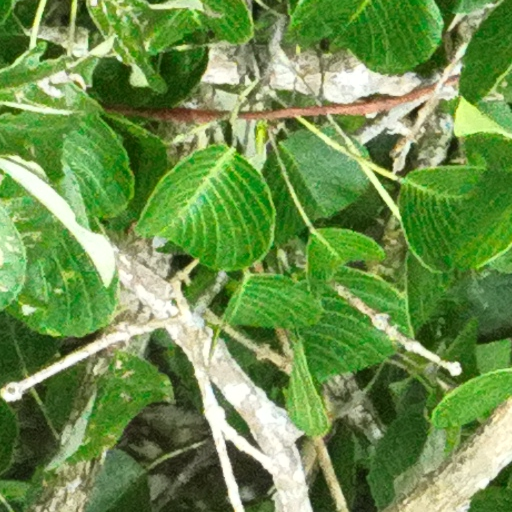
Species: Hura crepitans
GBIF accepted scientific name: Hura crepitans
Crown area (m\u00b2): 401.277